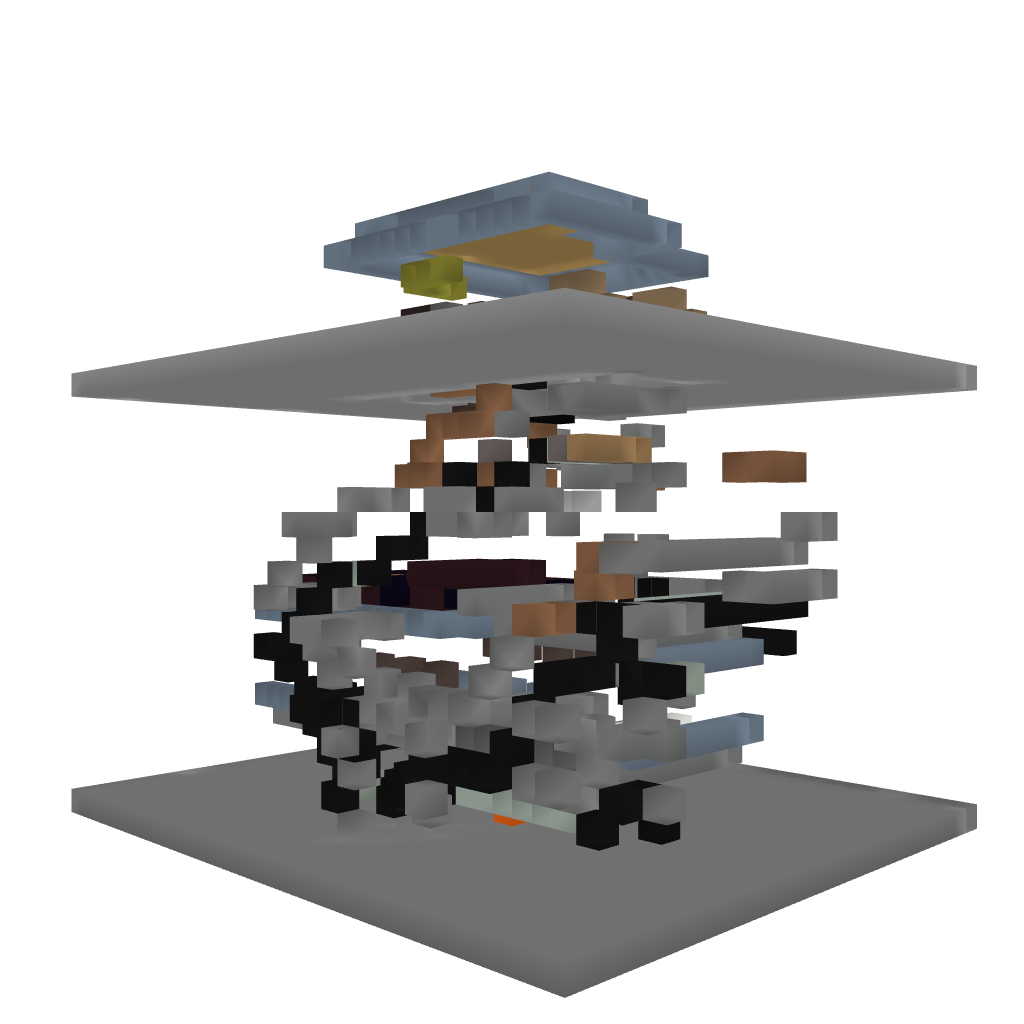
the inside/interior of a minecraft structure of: Torture Chamber v1.0